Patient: sex M, age 69
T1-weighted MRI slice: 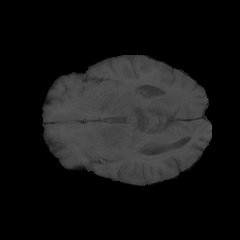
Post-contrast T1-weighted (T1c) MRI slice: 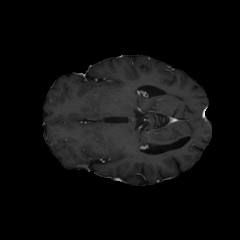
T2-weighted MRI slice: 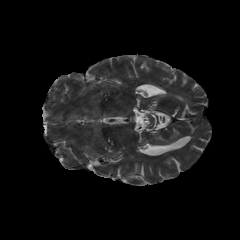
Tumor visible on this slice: no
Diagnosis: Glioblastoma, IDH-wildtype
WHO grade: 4